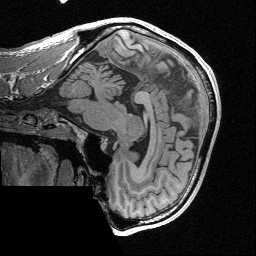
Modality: T1w
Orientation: sagittal
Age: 49
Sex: male